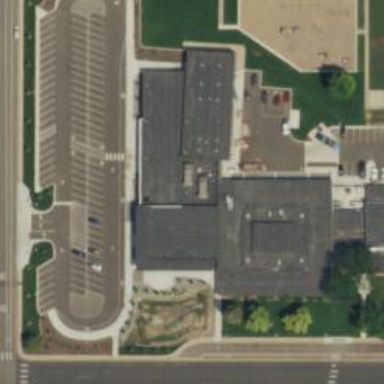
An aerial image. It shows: School.